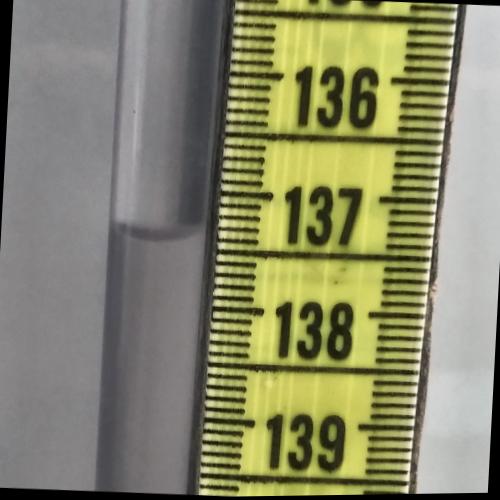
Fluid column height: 137.4 cm